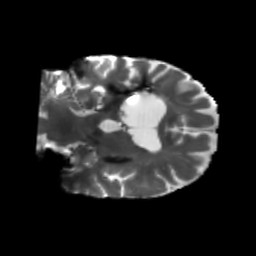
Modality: T2w
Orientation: coronal
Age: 51
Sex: female
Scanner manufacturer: siemens
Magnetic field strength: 3 T
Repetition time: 5.25 s
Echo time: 0.08 s